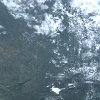
Label: land